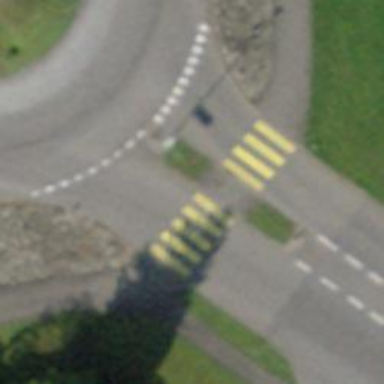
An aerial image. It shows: Uncontrolled crossing with zebra marking and island in the middle.